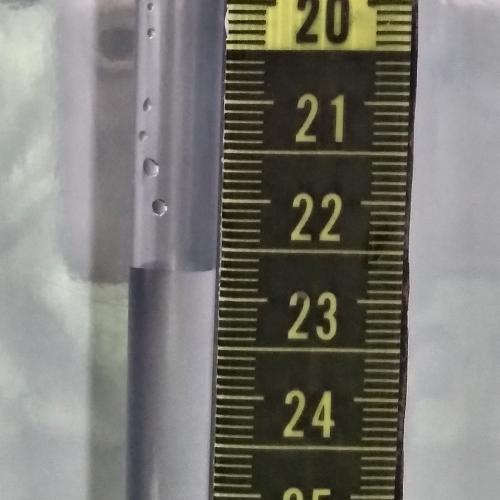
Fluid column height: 22.7 cm